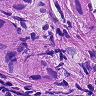
Metastatic tissue present: yes